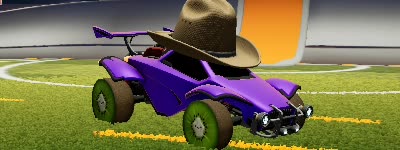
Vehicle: octane